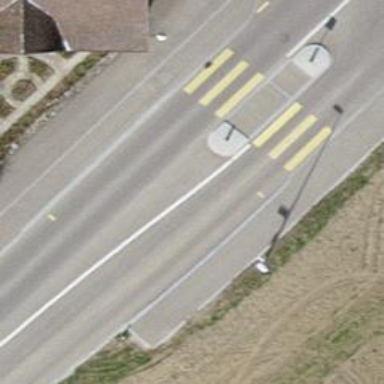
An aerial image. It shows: Bus stop with platform for public transport.